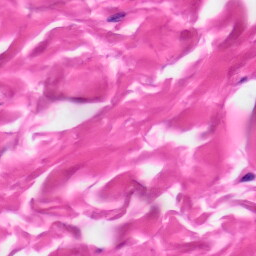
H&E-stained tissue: Skin